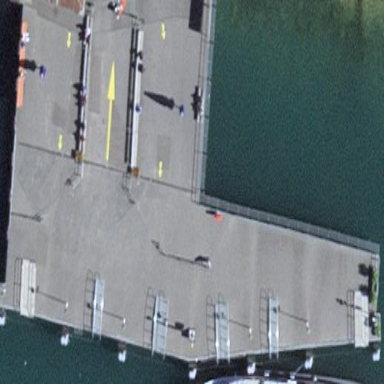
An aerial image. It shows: Asphalt platform located at ferry terminal pier.